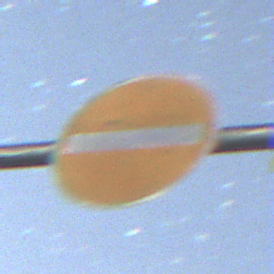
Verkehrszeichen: VerbotDerEinfahrt
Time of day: Night
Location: Outdoor (Nature)
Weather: Clear
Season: NotSpecified
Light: Natural